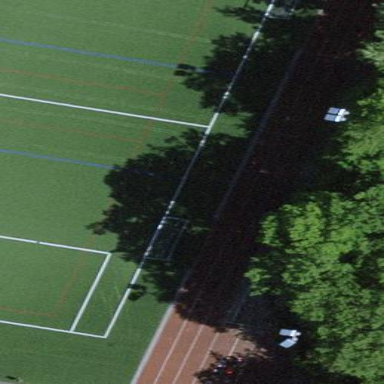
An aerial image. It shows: Athletics pitch for leisure land sports.